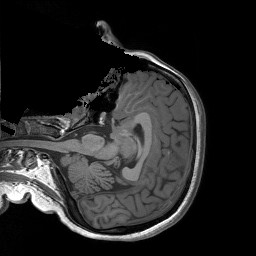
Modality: T1w
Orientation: axial